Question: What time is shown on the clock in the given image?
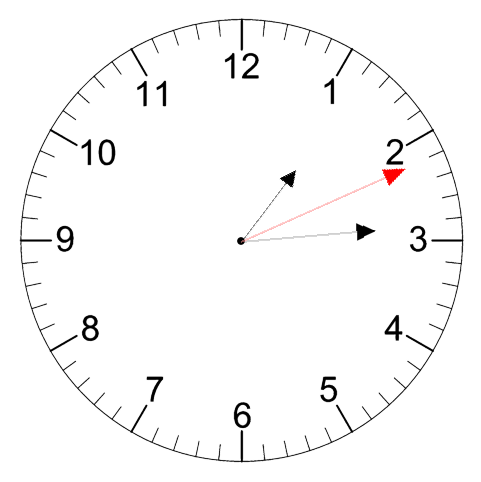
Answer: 01:14:11